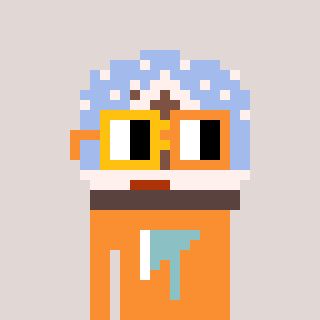
a pixel art character with square yellow and orange glasses, a snow globe-shaped head and a orange-colored body on a warm background